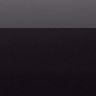
Metastatic tissue present: no